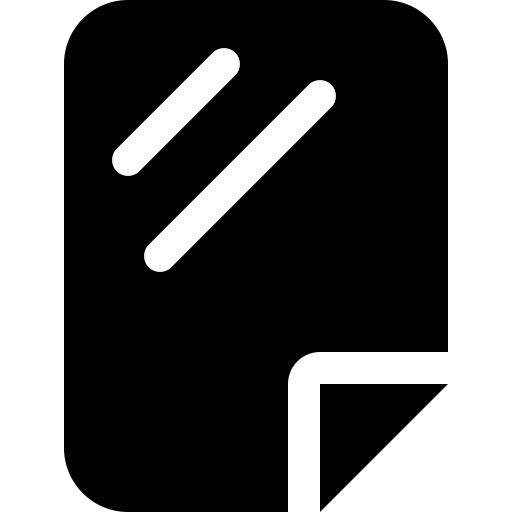
Tags: icon, FontAwesome, fa-icon, solid, sheet, plastic